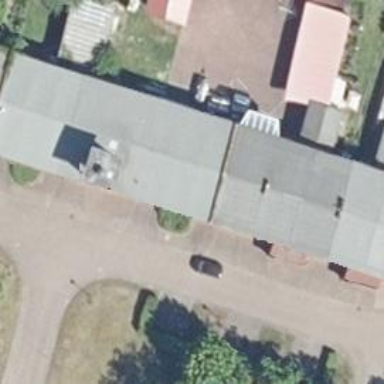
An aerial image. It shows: Historic terrace building.